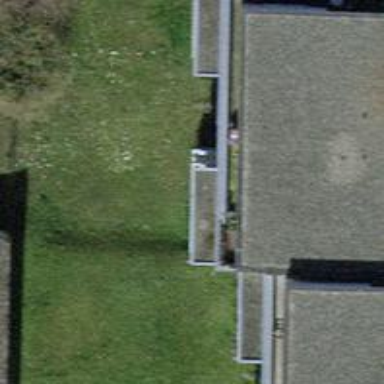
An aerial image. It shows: Terrace building.